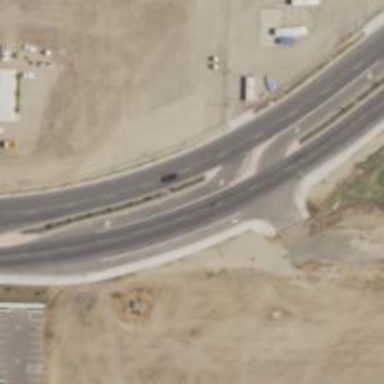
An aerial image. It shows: Secondary link road.